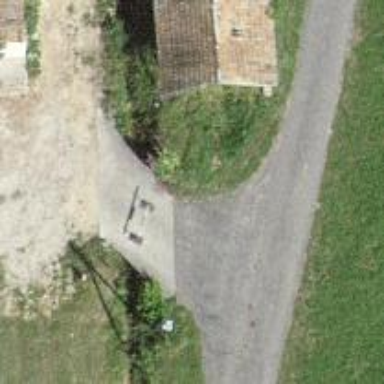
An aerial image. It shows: Driveway.